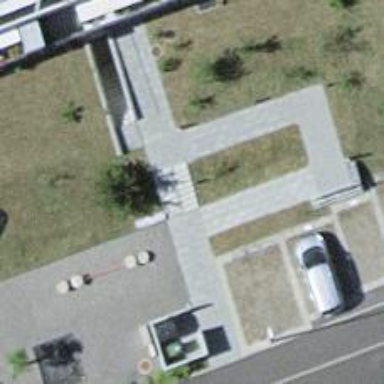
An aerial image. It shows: Path.